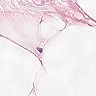
Metastatic tissue present: no